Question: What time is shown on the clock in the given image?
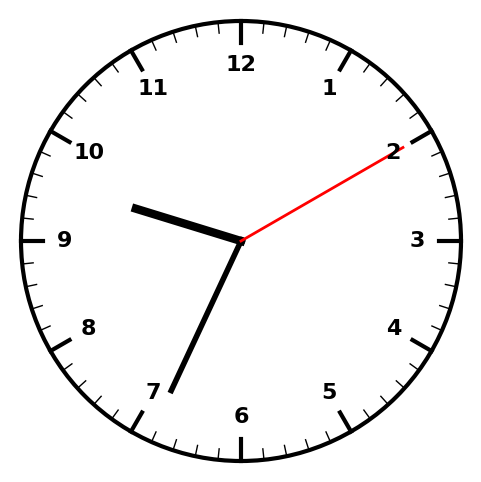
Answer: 09:34:10